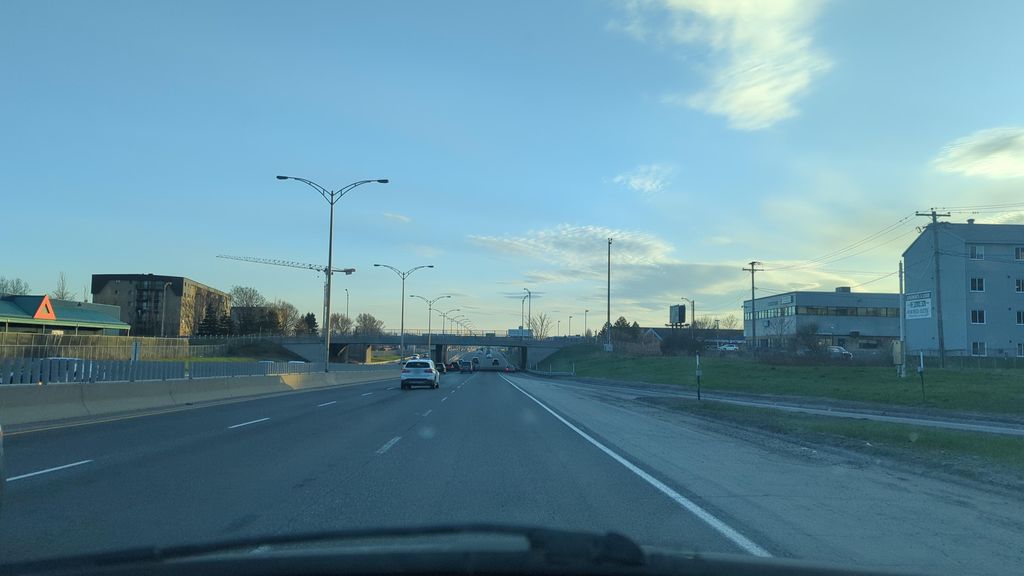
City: quebec_city